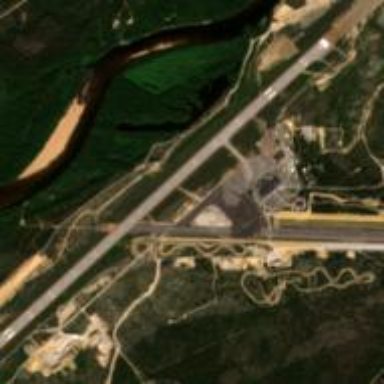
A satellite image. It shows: Asphalt runway at the airport area.